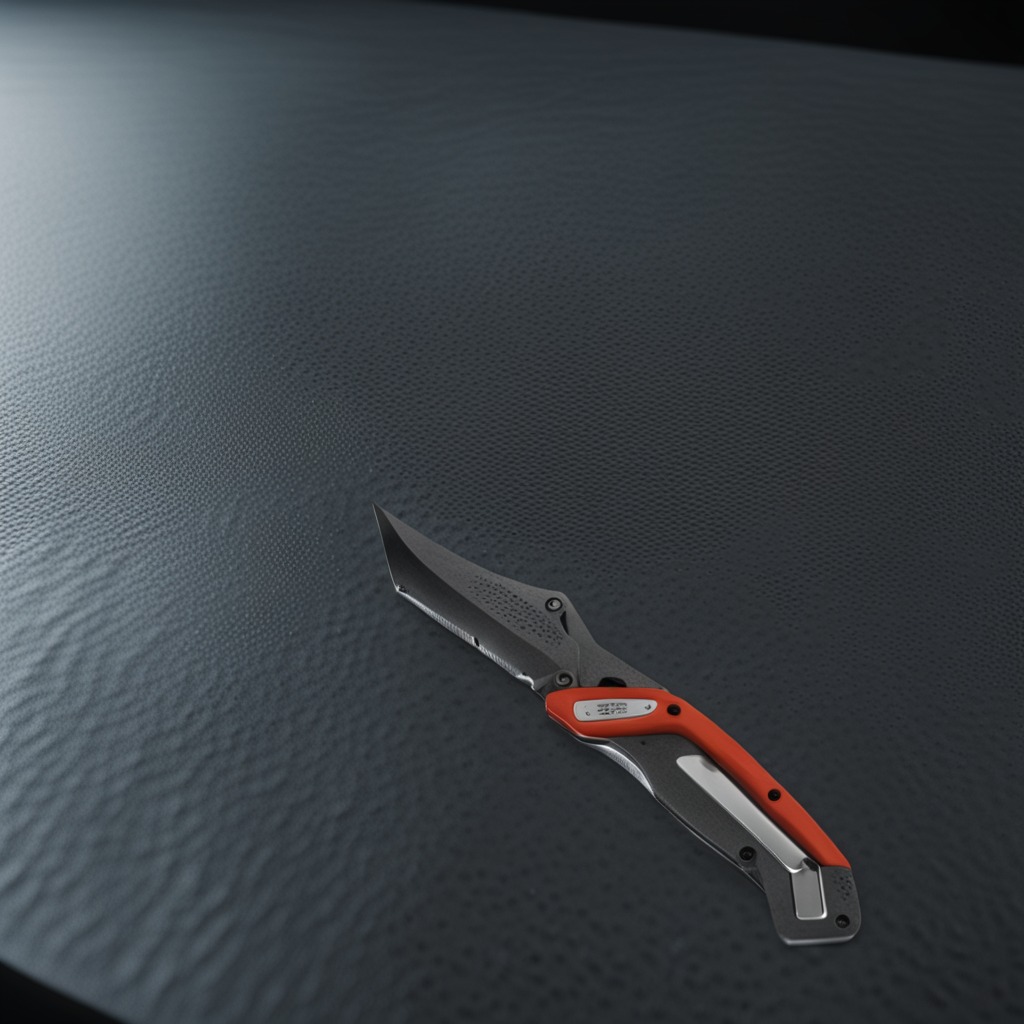
A utility knife is lying on the clean granite table inside a workshop at night dim ambient light soft shadows worn but